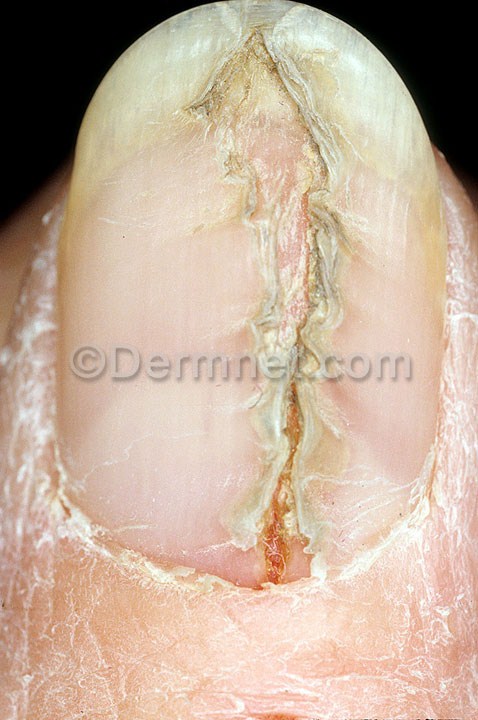
Disease: Nail Fungus and other Nail Disease